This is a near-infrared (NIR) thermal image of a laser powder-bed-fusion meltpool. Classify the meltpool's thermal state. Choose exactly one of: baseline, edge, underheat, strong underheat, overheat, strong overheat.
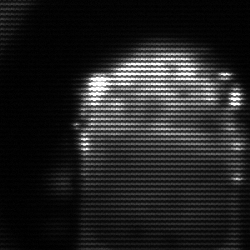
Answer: baseline